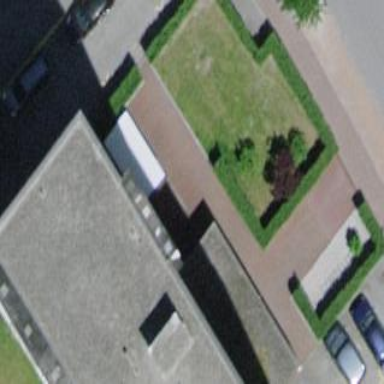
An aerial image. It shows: Building with flat roof.